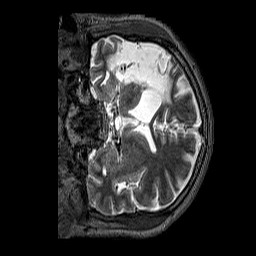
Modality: T2w
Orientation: coronal
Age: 50
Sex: male
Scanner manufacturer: siemens
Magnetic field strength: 3 T
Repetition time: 3.2 s
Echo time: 0.567 s